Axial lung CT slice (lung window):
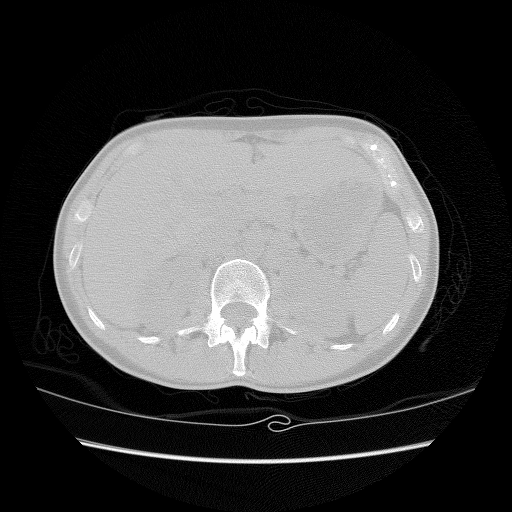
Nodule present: no